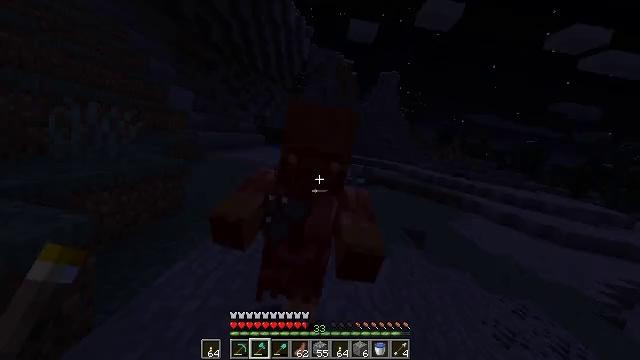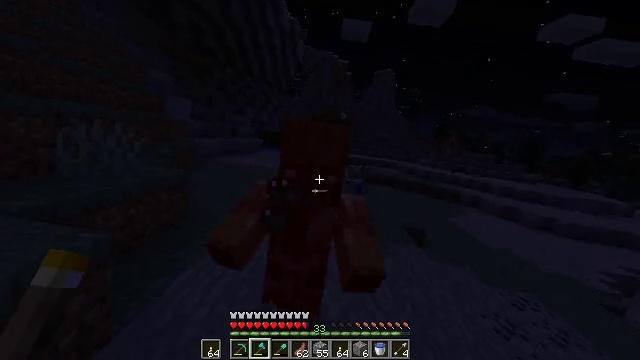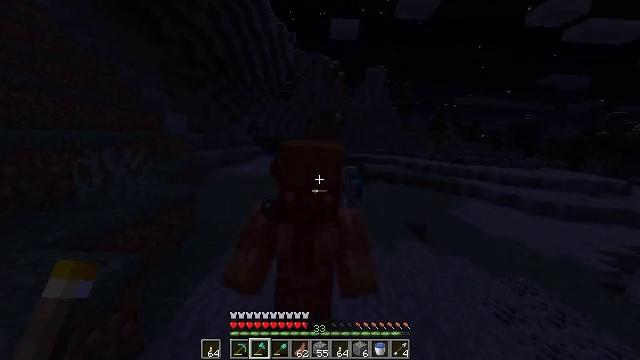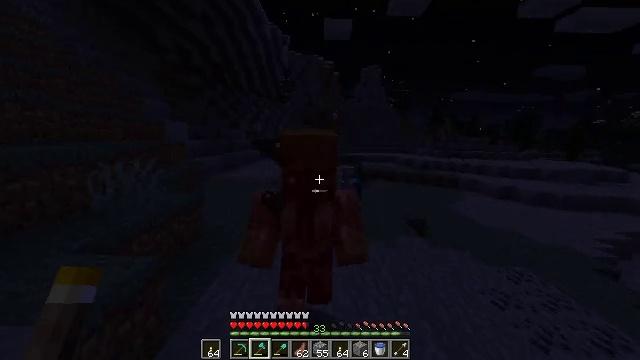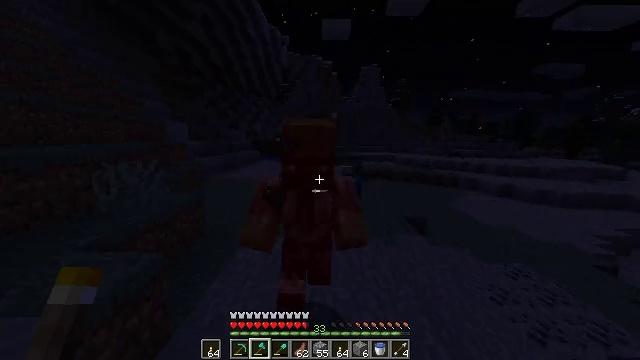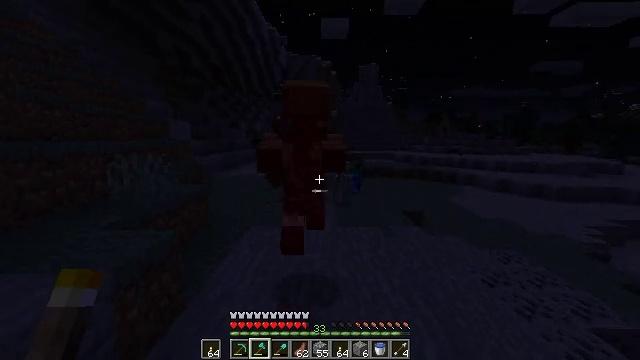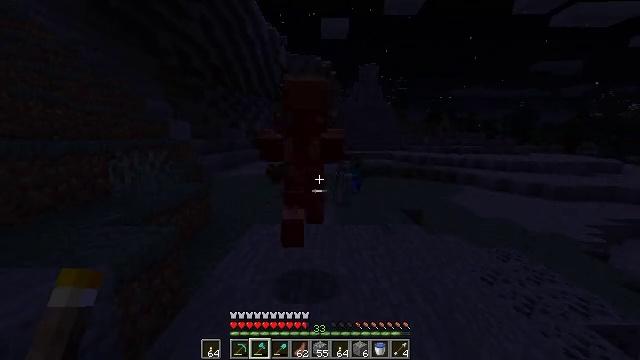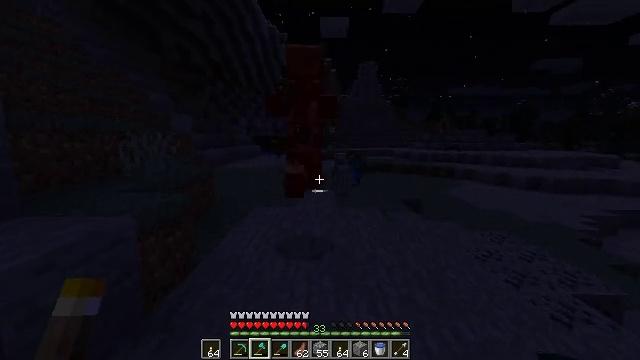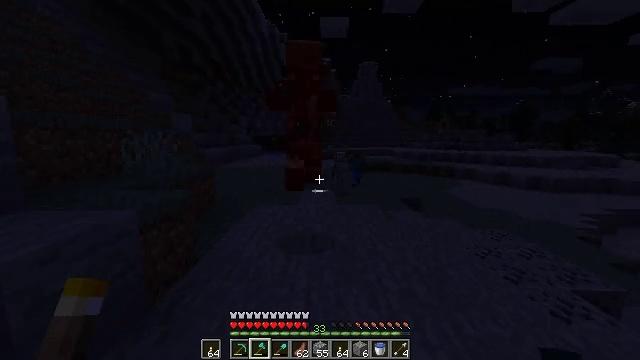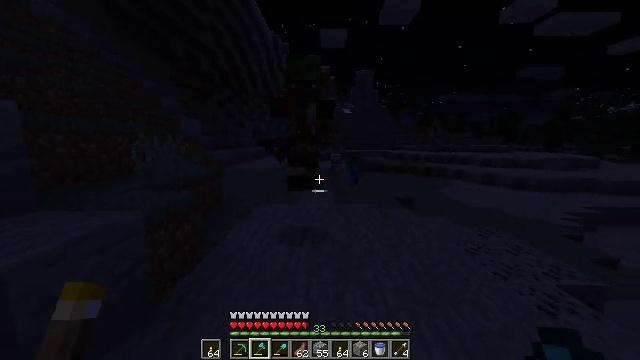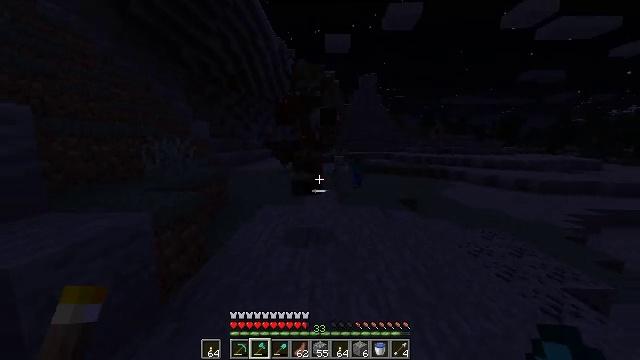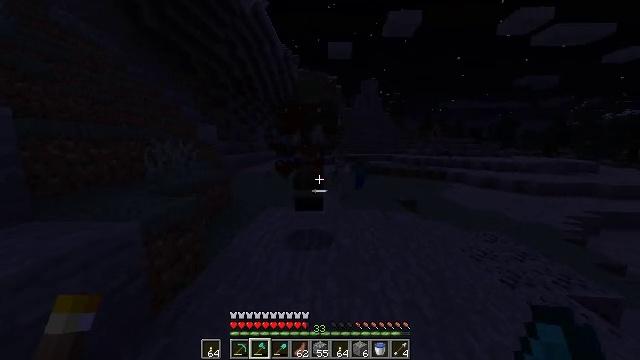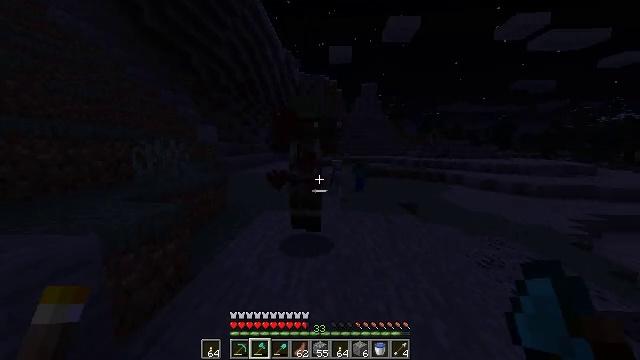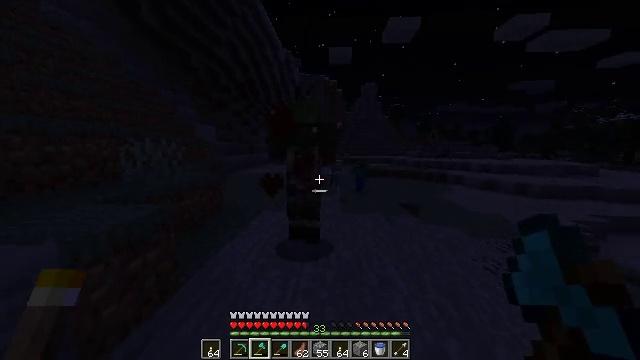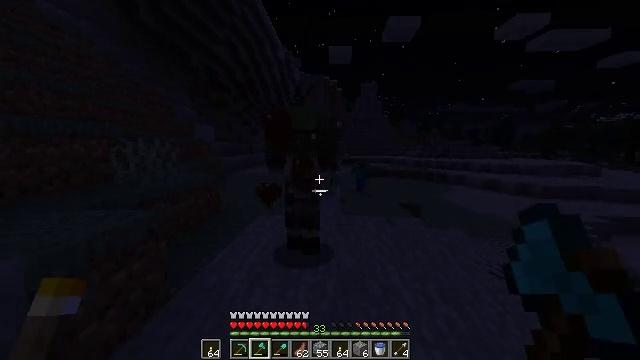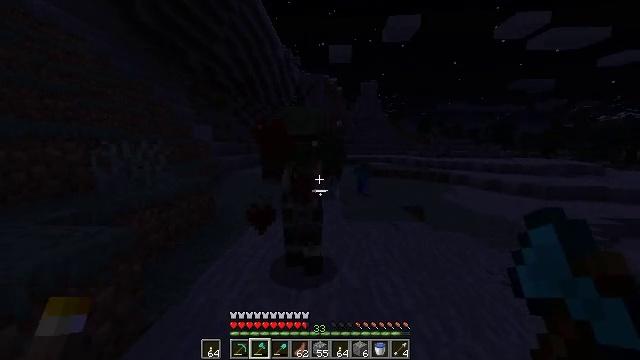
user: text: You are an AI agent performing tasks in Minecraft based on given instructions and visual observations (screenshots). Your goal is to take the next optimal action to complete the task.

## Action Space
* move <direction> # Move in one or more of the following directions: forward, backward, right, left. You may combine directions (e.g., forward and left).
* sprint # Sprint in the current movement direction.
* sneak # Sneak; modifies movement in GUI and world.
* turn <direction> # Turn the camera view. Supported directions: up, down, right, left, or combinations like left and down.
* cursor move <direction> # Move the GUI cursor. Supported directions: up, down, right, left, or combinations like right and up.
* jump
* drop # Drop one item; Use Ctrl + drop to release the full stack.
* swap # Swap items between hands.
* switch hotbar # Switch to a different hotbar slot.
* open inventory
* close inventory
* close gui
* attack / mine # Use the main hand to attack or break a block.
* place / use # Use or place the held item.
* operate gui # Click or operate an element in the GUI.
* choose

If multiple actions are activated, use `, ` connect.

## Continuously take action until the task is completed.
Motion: motion action
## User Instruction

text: Defeat the zombie villager.
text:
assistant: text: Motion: move back
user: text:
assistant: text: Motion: move back
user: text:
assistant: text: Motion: move back
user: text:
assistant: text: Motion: move back
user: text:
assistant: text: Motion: move back
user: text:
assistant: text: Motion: move back
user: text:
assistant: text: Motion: move back
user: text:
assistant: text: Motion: move forward, sprint
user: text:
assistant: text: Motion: move forward, sprint
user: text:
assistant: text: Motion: move forward, sprint, turn left
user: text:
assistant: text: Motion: move forward, sprint
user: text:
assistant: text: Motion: move forward
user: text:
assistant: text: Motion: move forward
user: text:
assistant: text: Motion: move forward
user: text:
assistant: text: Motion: move forward
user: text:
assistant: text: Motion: move forward
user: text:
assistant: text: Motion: move back, attack / mine
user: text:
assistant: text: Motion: move back, turn left and down, attack / mine
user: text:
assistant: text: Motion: move back, attack / mine
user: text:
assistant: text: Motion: move back
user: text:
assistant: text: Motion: move back
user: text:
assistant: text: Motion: no_op